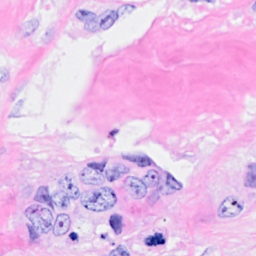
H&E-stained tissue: Breast